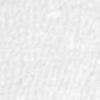
Label: no_change